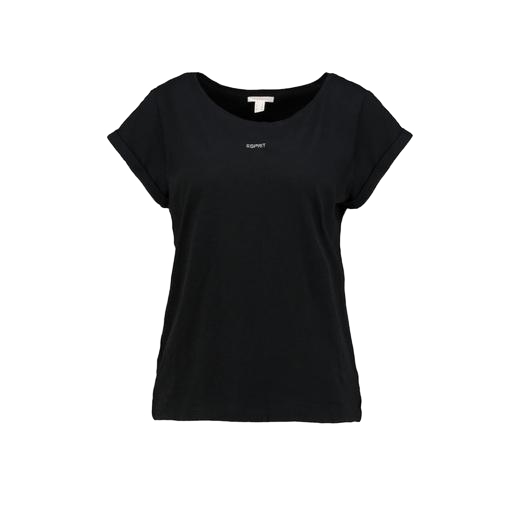
black plus size printed t-shirt only macy, accent t-shirt, black marant logo t-shirt, white background